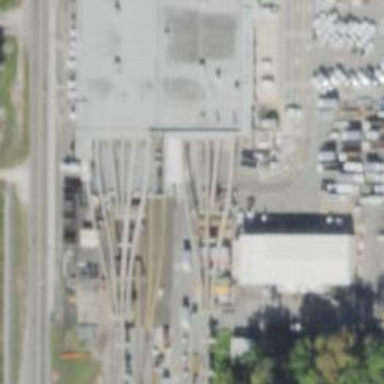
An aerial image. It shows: Yard service bridge with electrified monorail railway.